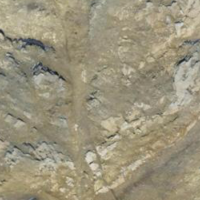
EUNIS habitat code: 48
Species observed at this site:
Ranunculus glacialis